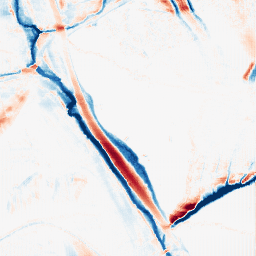
Category: morphological
Decomposition family: morphological_ellipse
Decomposition parameters: operation: average
width: 10
height: 30
Upsampling method: fft_zeropad
Upsampling parameters: scale: 4
Upsampling scale: 4